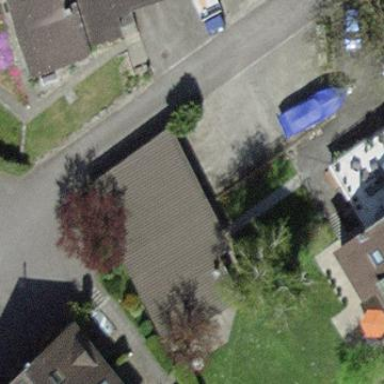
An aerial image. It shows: Garage.